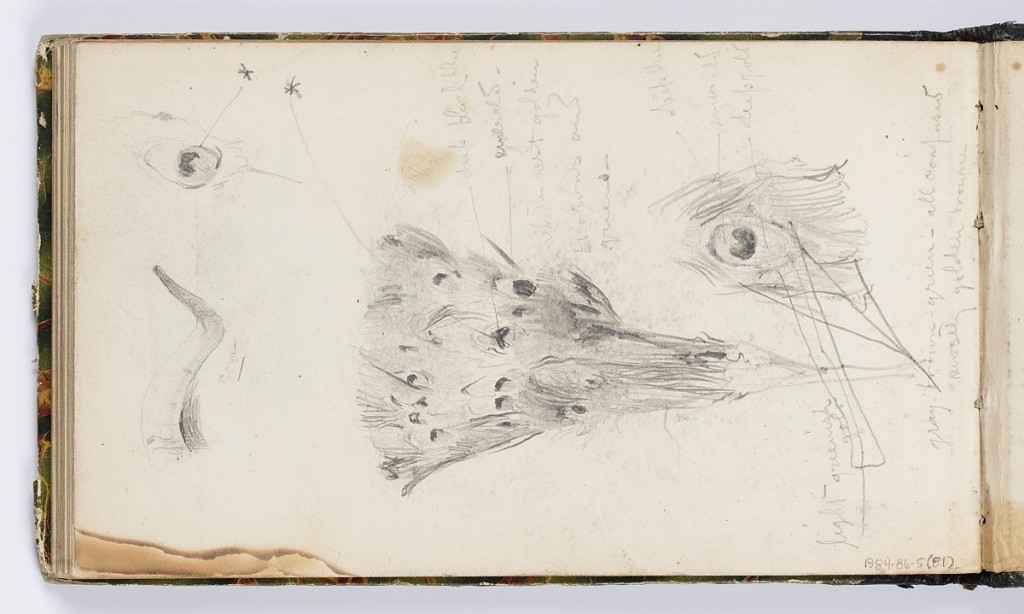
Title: Sketchbook Page: Peacock Feathers
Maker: Kenyon Cox, American, 1856–1919
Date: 1875
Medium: Graphite on paper
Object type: Sketchbook folio
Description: Peacock feathers with colors notations. Sketch of cow's horn, upper left.